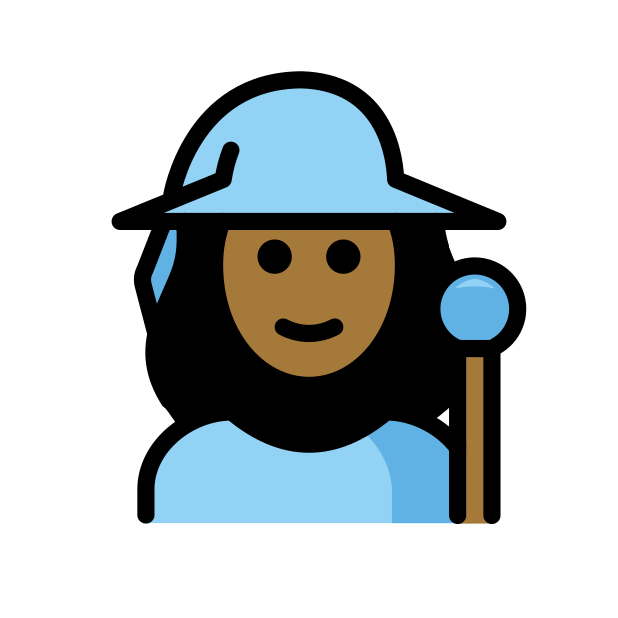
woman mage: medium-dark skin tone